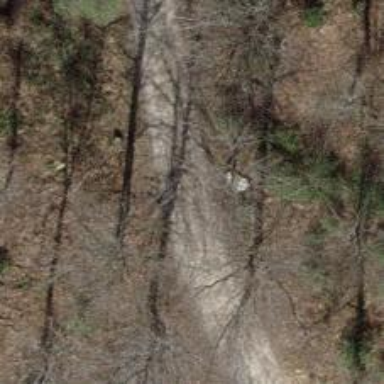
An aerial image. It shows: Track road with grade3 tracktype.